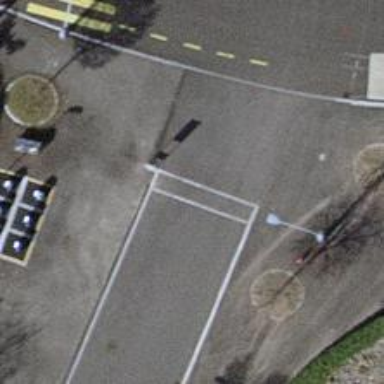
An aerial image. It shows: Unmarked crossing with traffic calming table on the road.